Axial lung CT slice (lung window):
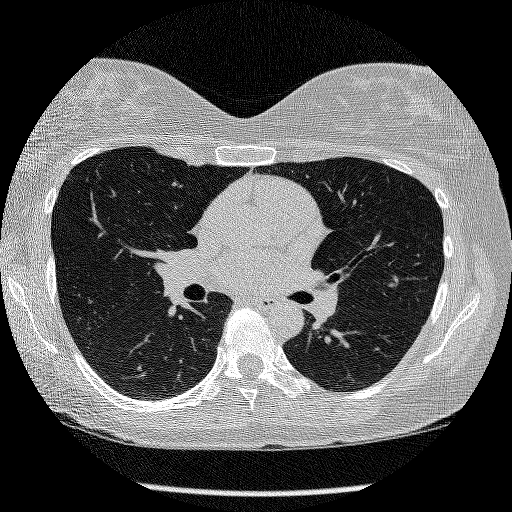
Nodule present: no